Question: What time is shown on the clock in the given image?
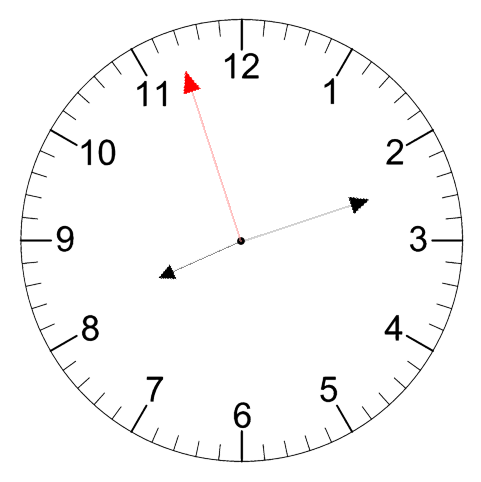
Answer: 08:11:57